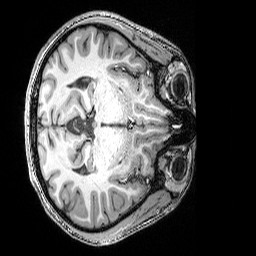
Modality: T1w
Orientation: axial
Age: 22
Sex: female
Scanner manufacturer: siemens
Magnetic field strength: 3 T
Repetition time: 2.25 s
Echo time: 0.00418 s